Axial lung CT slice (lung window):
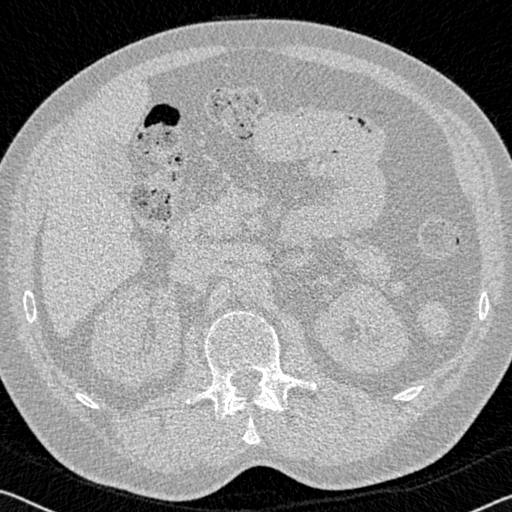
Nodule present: no